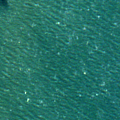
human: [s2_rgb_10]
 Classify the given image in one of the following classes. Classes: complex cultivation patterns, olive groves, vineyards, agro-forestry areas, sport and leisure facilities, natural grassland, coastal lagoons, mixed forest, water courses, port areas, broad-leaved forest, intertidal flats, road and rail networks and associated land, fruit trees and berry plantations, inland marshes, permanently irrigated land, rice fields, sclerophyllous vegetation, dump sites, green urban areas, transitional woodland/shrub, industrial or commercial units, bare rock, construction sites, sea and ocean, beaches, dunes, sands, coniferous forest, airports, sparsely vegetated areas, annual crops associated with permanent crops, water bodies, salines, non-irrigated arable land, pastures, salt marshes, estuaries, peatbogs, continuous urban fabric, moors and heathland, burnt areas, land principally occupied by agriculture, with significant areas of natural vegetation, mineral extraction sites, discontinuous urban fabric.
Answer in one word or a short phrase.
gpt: sea and ocean